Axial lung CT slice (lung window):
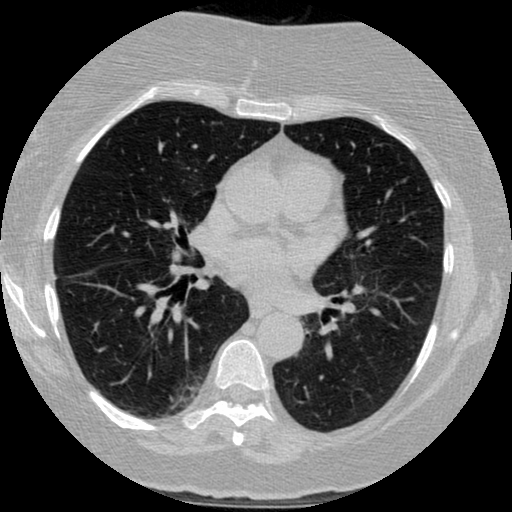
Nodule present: no